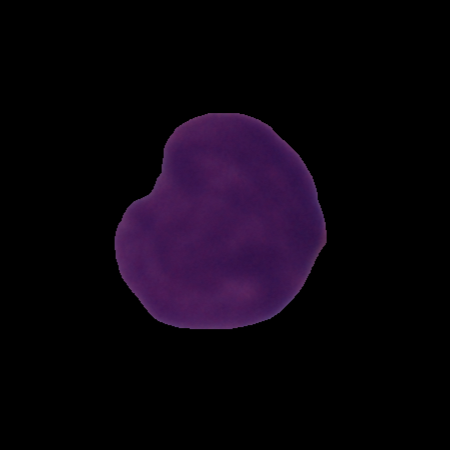
Label: cancer